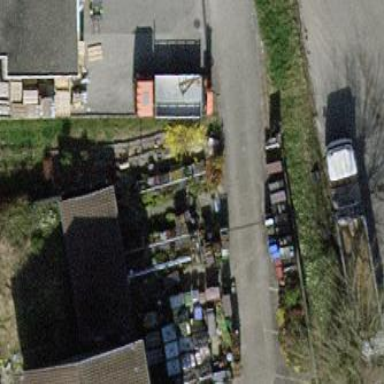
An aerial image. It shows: Building that serves as garden center.